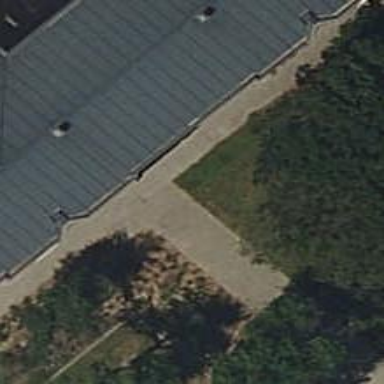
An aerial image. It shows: Paved sidewalk along the footway.